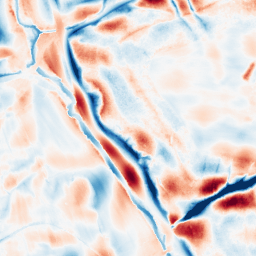
Category: wavelet
Decomposition family: wavelet_biorthogonal
Decomposition parameters: wavelet: bior3.5
level: 5
Upsampling method: bspline
Upsampling parameters: scale: 4
Upsampling scale: 4